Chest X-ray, PA view. Patient: 48 years old, sex F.
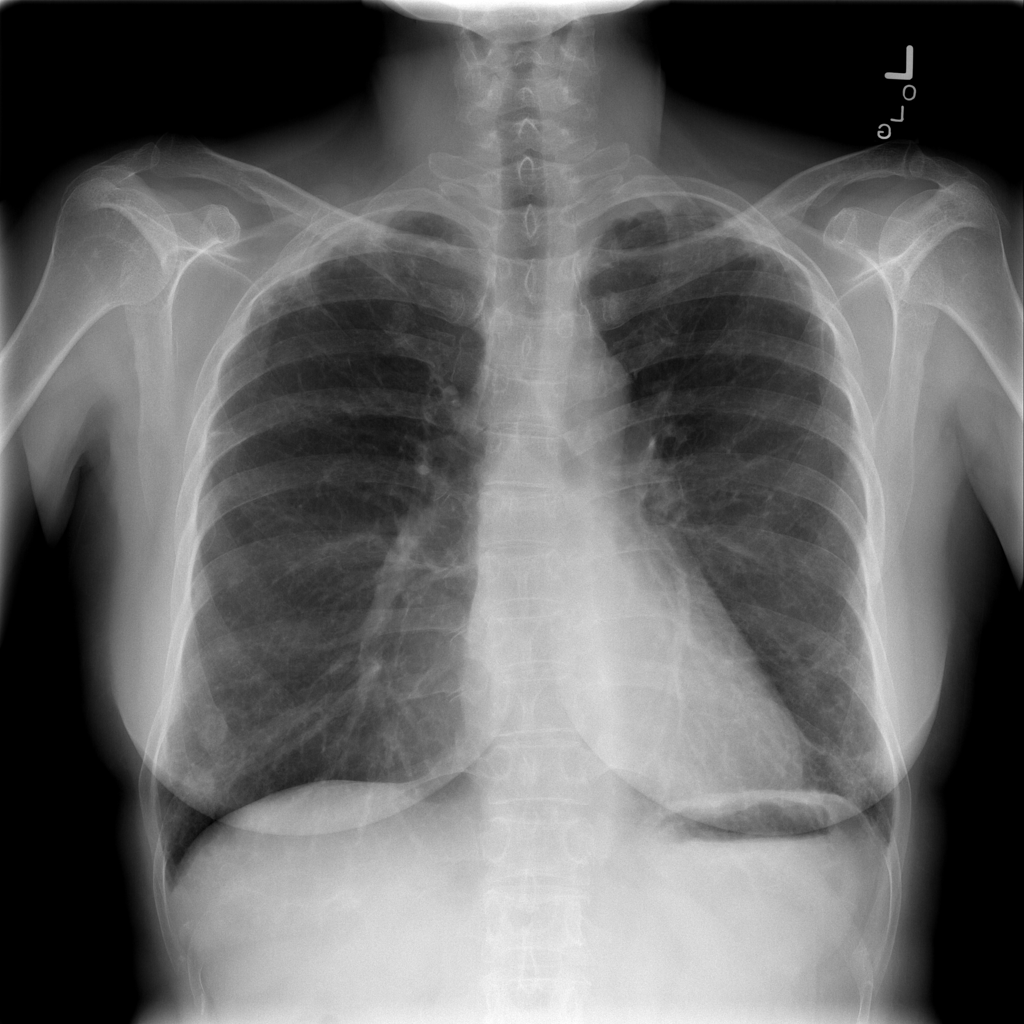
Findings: No Finding